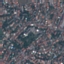
Land use / land cover: Residential